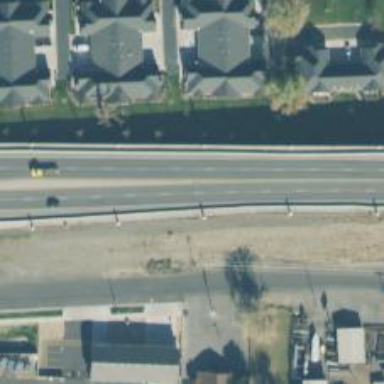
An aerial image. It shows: Primary road with asphalt surface.